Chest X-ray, PA view. Patient: 23 years old, sex M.
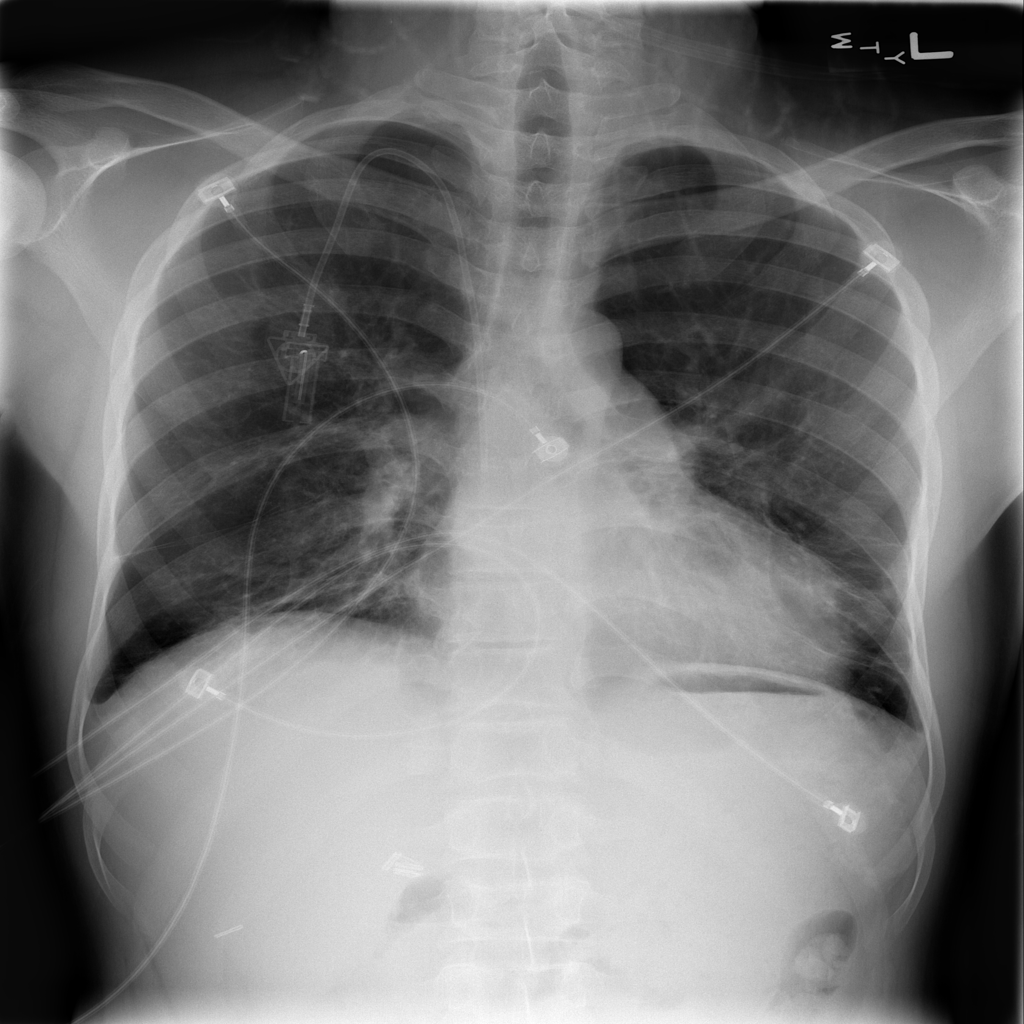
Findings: No Finding